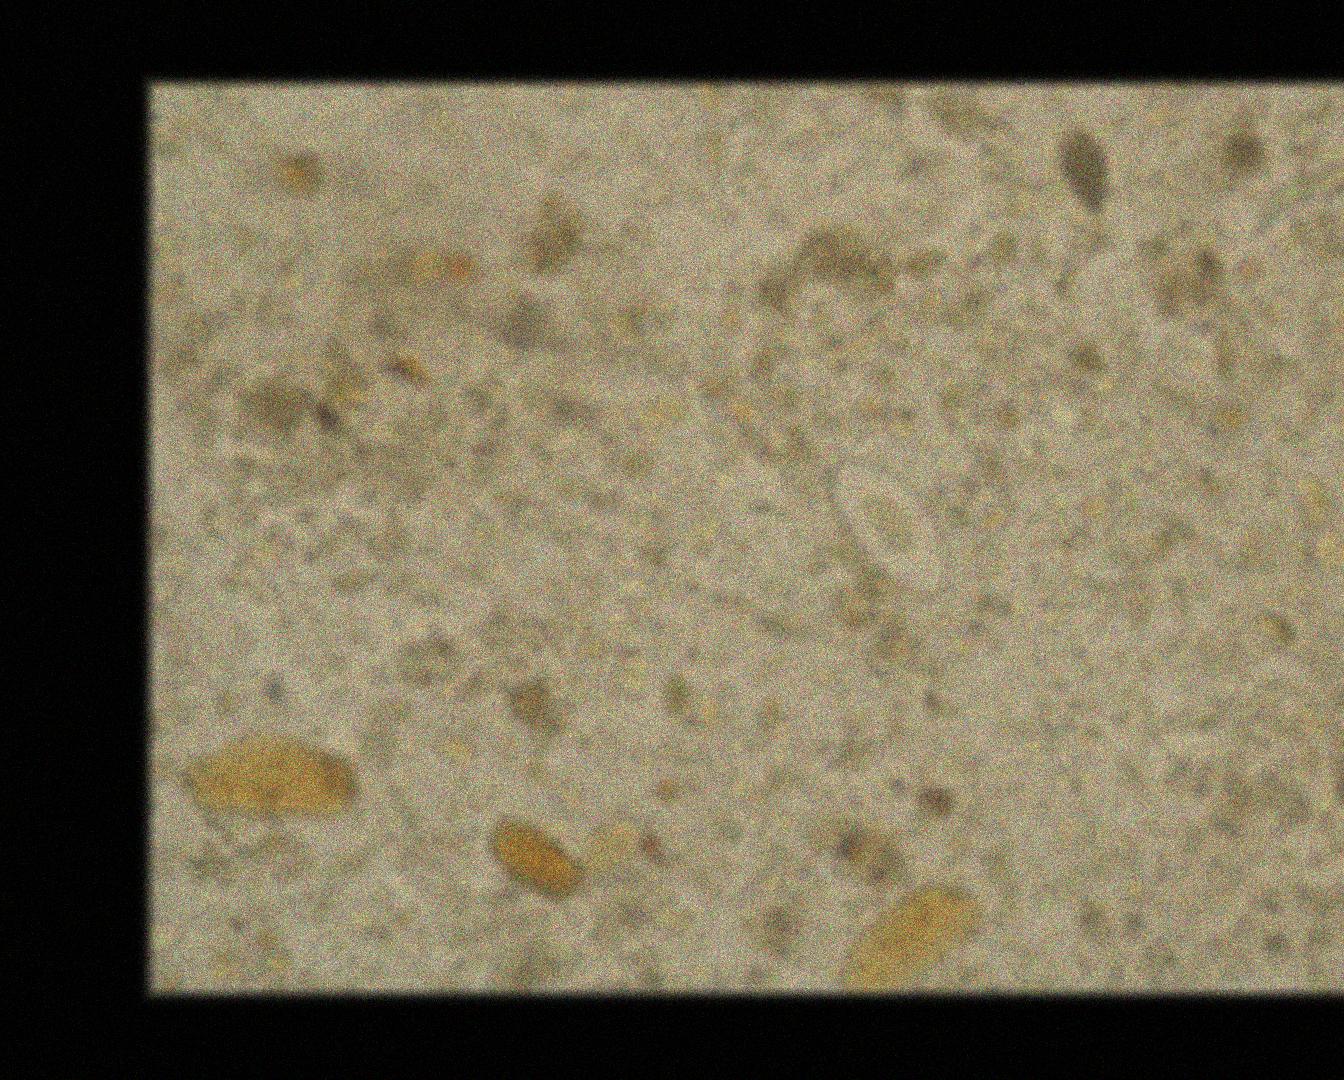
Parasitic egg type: Enterobius vermicularis